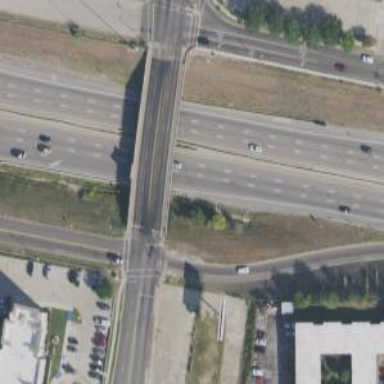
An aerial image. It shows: Secondary road bridge with separate sidewalk.